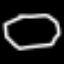
Label: octagon